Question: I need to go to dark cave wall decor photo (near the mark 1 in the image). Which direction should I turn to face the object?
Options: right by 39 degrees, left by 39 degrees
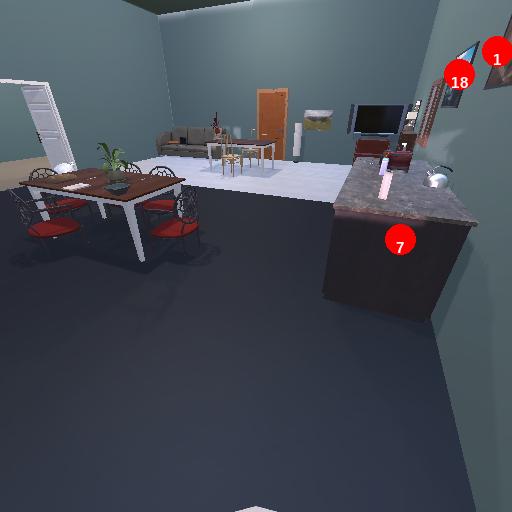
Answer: right by 39 degrees